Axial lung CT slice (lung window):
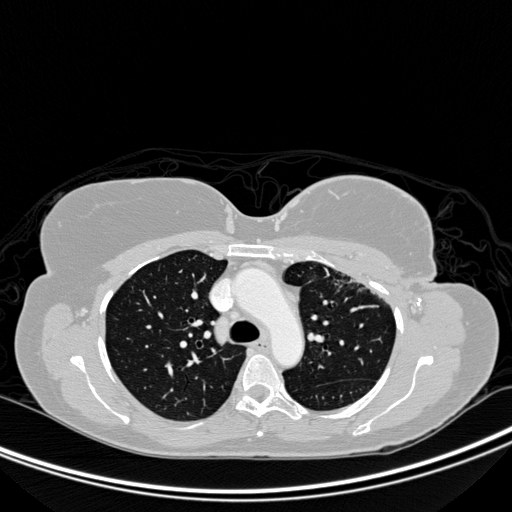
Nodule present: no